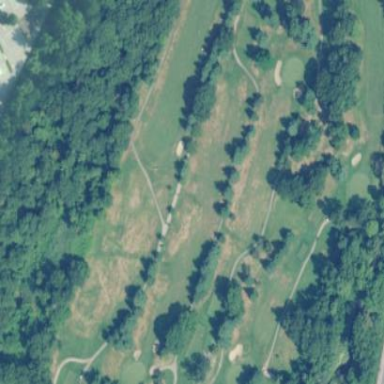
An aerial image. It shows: Golf fairway surrounded by grass.